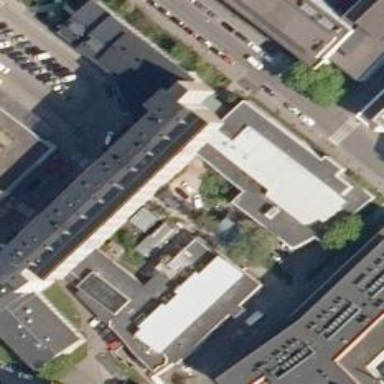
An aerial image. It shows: Hospital building.